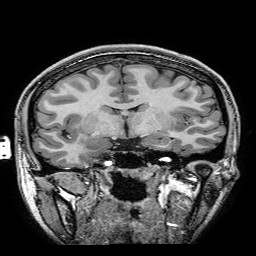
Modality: T1w
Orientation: sagittal
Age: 18
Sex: female
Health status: healthy